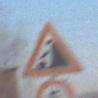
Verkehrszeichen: SteinschlagRechts
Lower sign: Geschwindigkeit5
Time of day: SunriseSunset
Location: Outdoor (Suburban)
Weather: PartlyCloudy
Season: Winter
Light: Natural